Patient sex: M
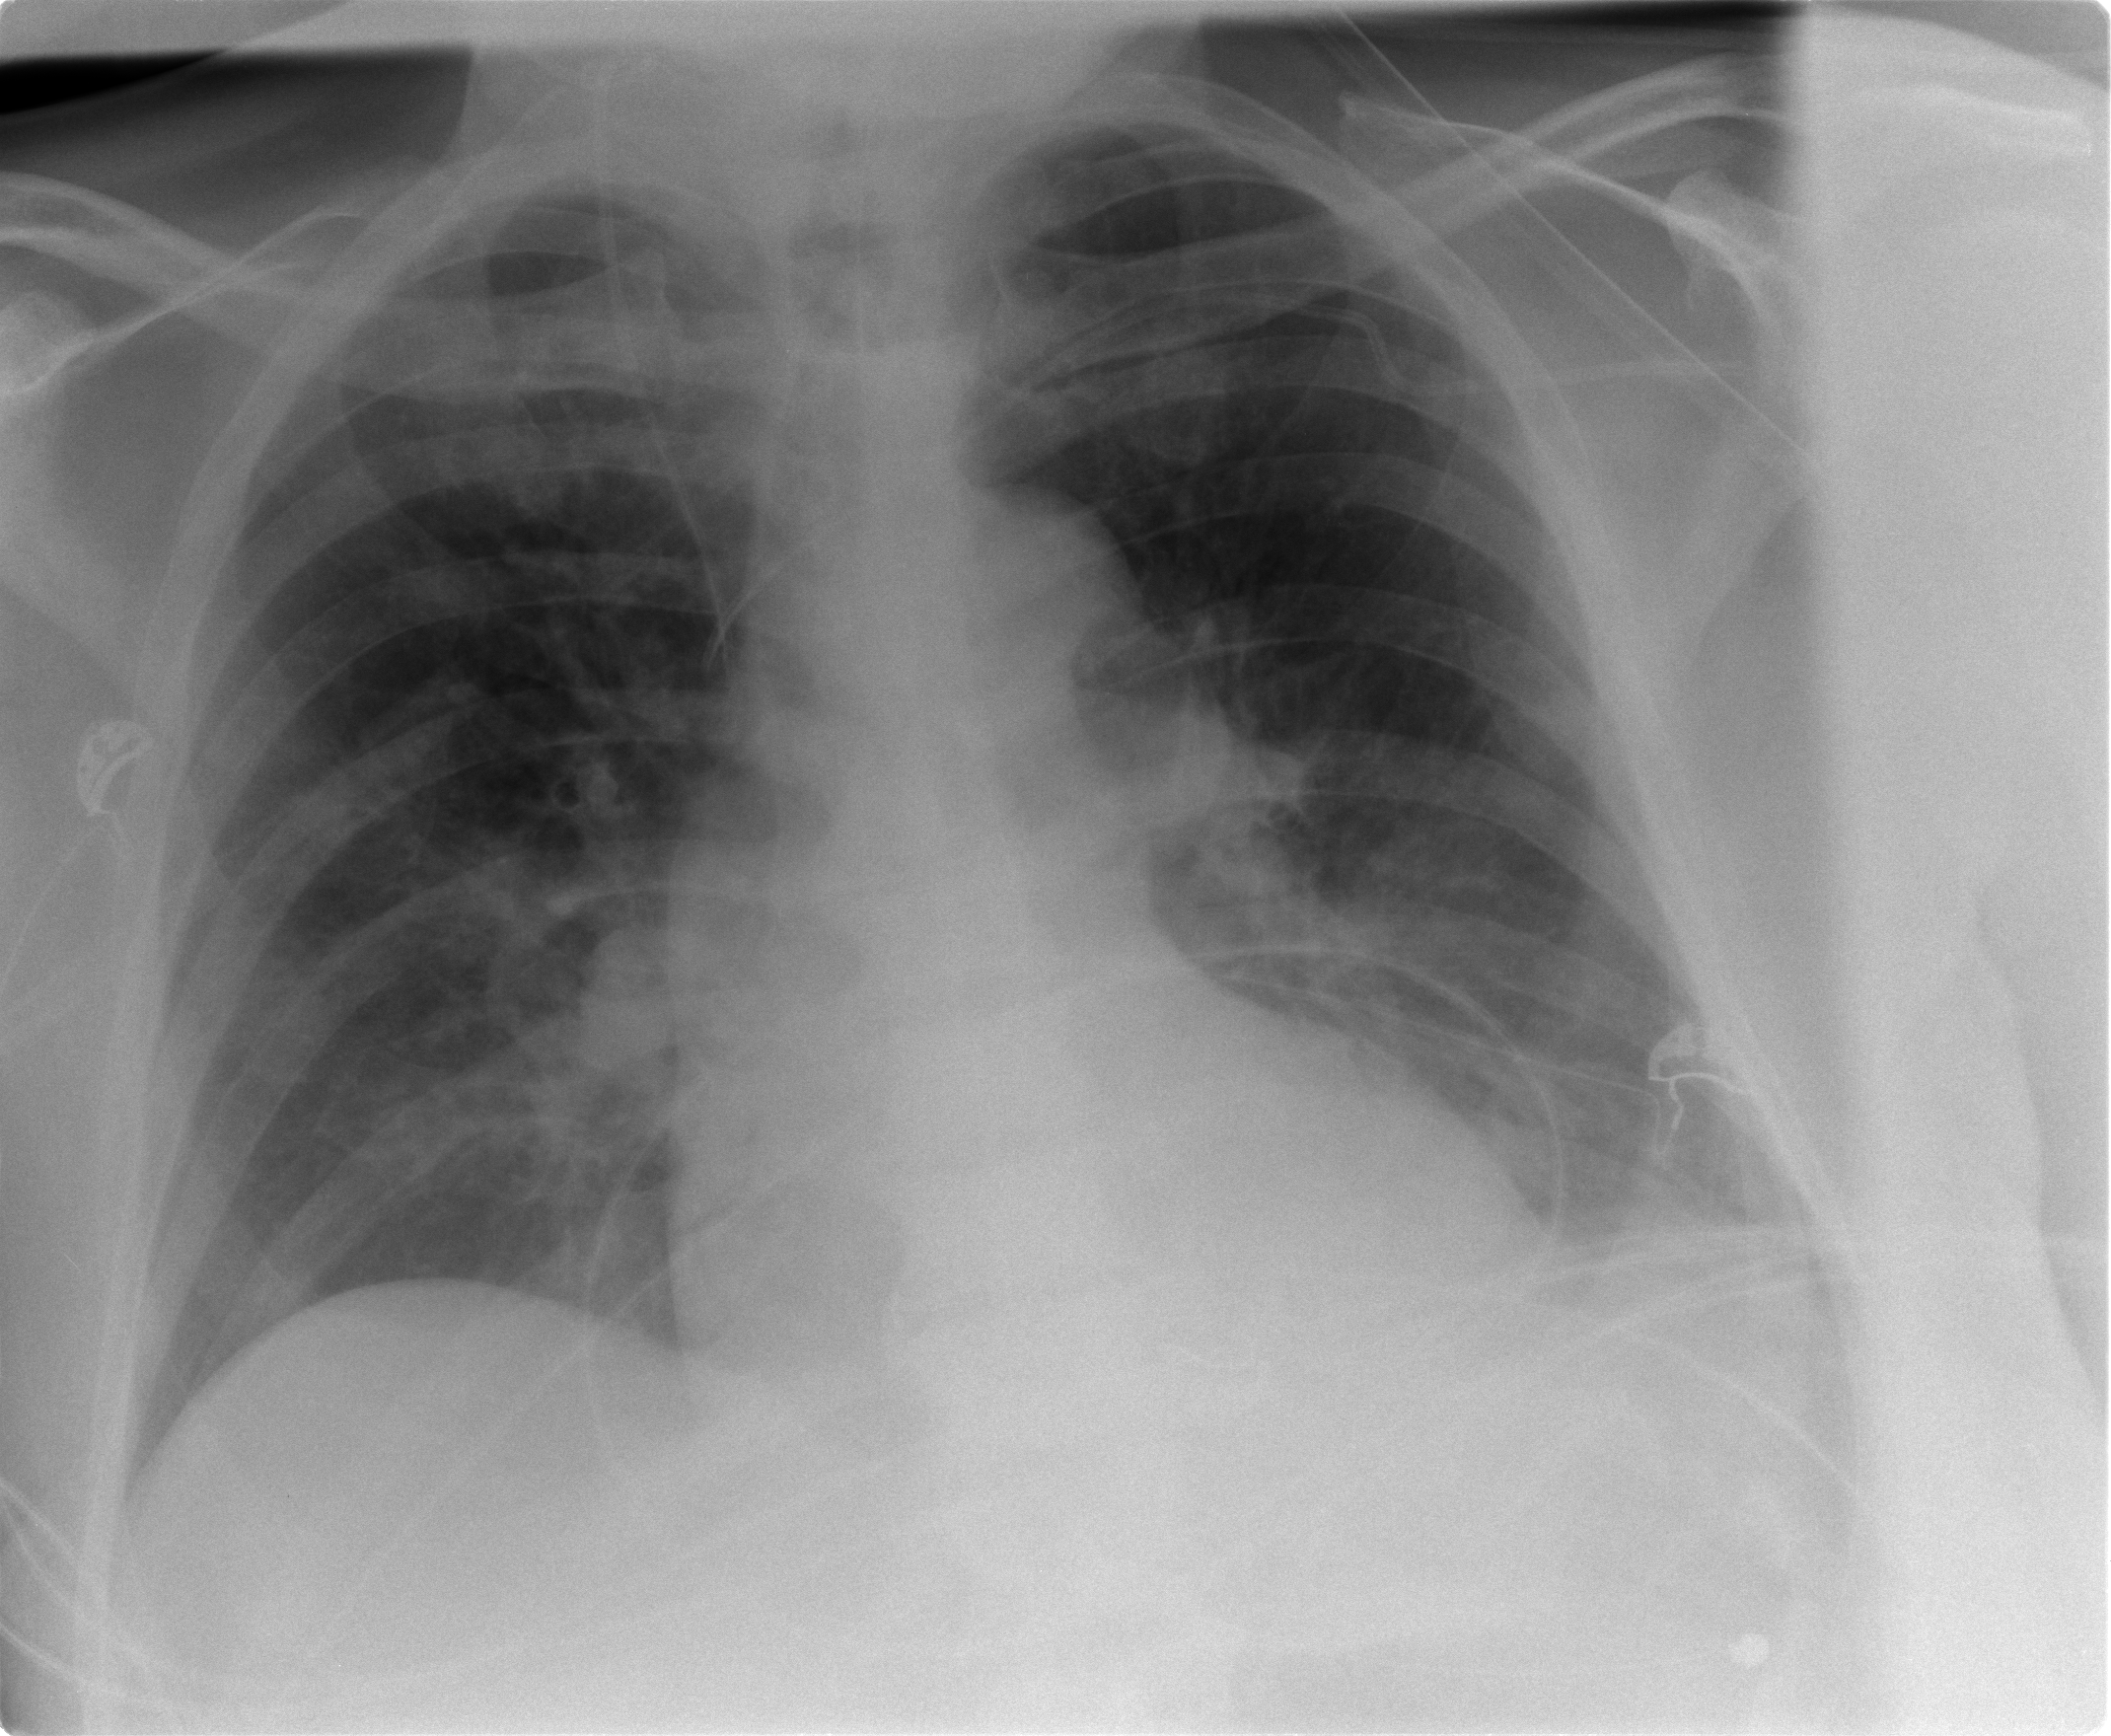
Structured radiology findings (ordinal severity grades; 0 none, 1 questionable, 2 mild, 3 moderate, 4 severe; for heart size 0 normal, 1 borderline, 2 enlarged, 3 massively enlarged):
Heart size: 1
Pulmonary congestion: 2
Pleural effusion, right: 0
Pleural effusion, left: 2
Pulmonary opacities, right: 2
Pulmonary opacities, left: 2
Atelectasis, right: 2
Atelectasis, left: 2